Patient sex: F
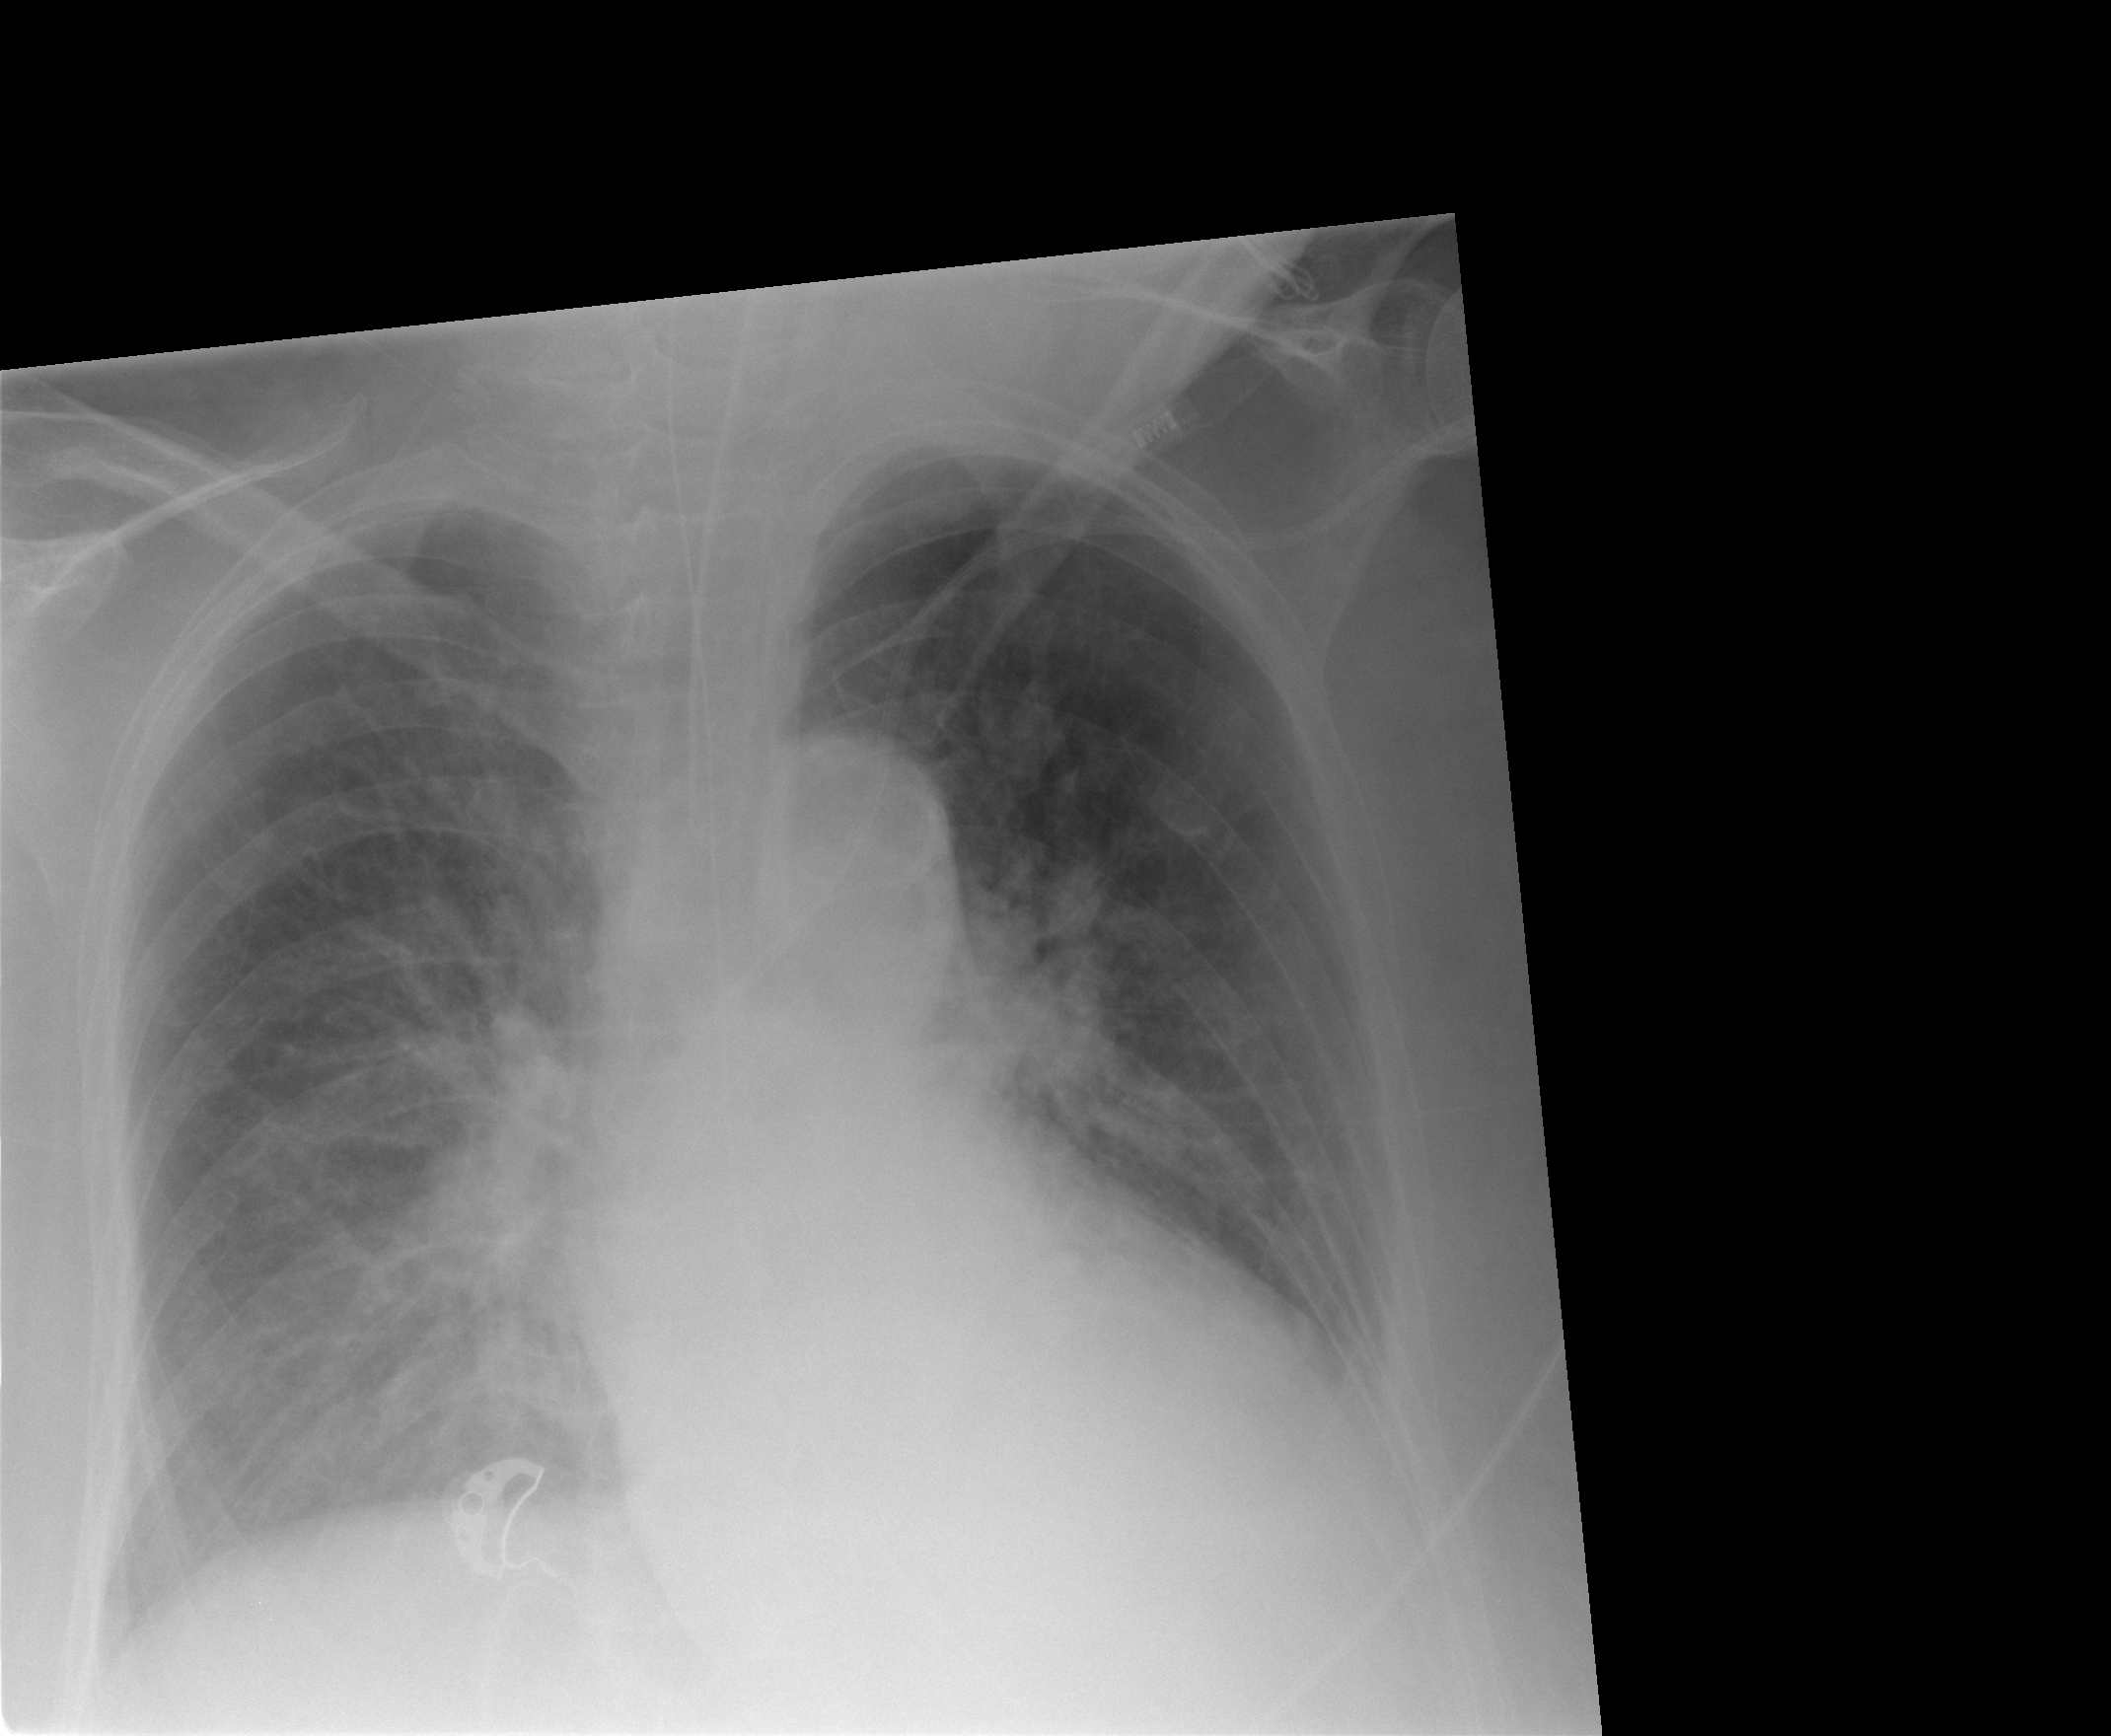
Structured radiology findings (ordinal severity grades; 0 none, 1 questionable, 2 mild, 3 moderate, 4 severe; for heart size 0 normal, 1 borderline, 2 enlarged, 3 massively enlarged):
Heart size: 0
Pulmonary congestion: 2
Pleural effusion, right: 0
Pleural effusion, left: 0
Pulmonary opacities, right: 2
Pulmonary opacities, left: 0
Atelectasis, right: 2
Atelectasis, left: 2